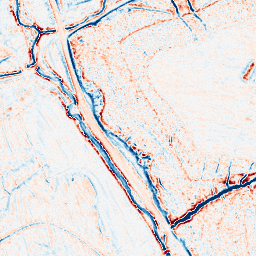
Category: edge_preserving
Decomposition family: bilateral
Decomposition parameters: d: 9
sigma_color: 100
sigma_space: 75
Upsampling method: lanczos
Upsampling parameters: scale: 4
Upsampling scale: 4